Question: This is my input dialog:

But my code can't recognize selected buttons correctly:
(No message appear on console at all)
'''
public static void main(String[] args) {
int userId = Integer.parseInt(JOptionPane.showInputDialog("Enter User ID", "").trim());
if (userId == JOptionPane.OK_OPTION) {
System.out.println("ok selected");
} else if (userId == JOptionPane.CANCEL_OPTION) {
System.out.println("Cancel selected");
}
}
}
'''
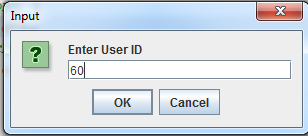
Answer: The result of showInputDialog returns you the value you enter in the inputbox. So comparing it with ok or cancel option does not make sense.
There goes your new code:
'''
public static void main(String[] args) {
String result = JOptionPane.showInputDialog("Enter User ID", "");
if(result == null) {
System.out.println("cancel selected");
return;
}
int userId = Integer.parseInt(result.trim());
System.out.println("user id is:" + userId );
}
'''